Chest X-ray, AP view. Patient: 49 years old, sex F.
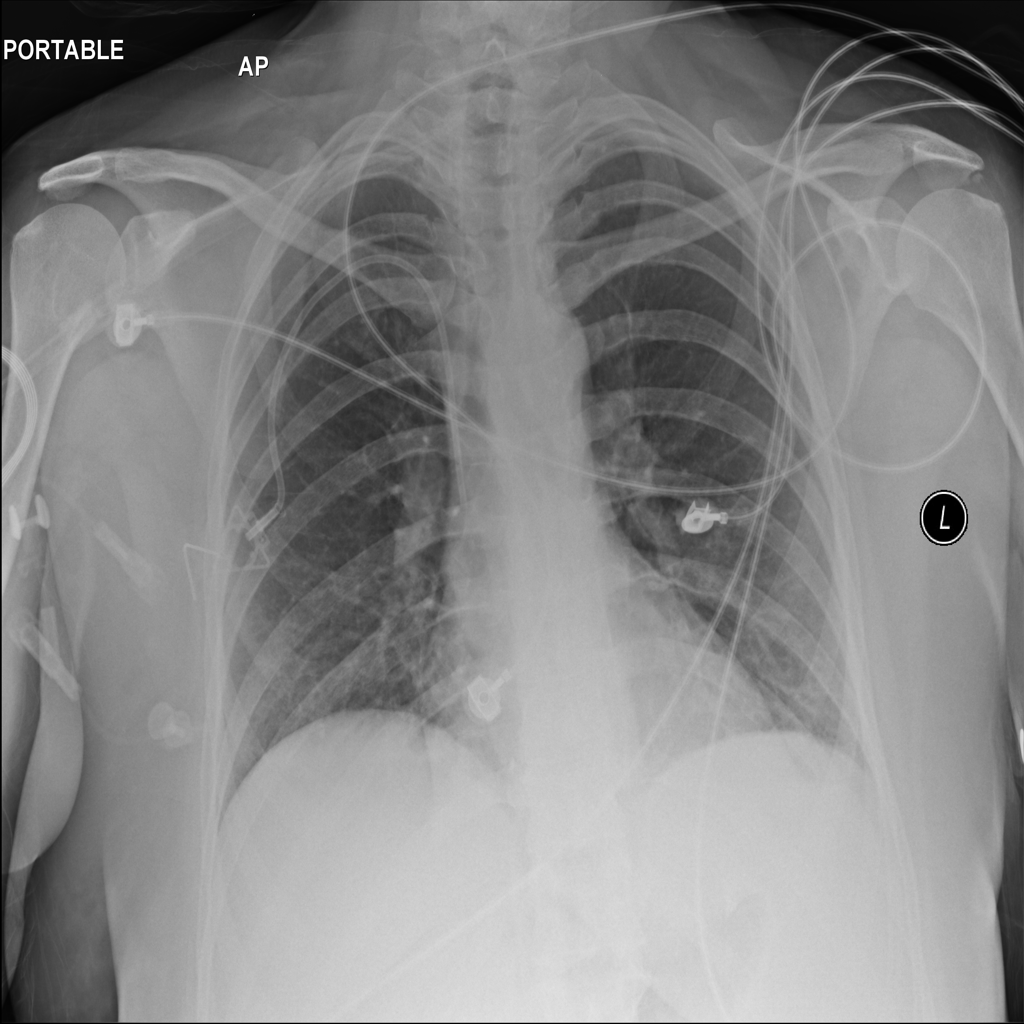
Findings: No Finding